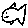
Label: fish